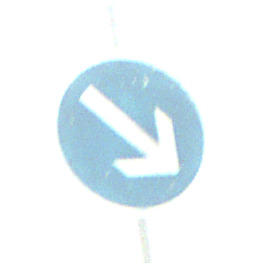
Verkehrszeichen: VorgeschriebeneVorbeifahrtRechts
Umgebung: Outdoor, RoadRail
Tageszeit: Midday
Wetter: PartlyCloudy
Licht: Natural
Jahreszeit: NotSpecified
Kontrast: HighContrast